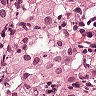
Metastatic tissue present: yes